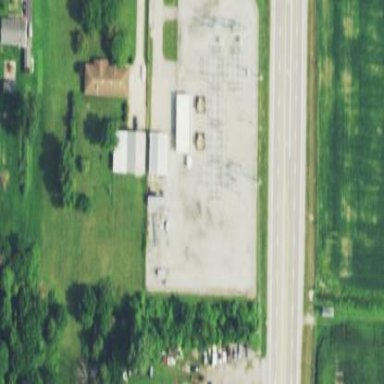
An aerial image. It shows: Power substation.